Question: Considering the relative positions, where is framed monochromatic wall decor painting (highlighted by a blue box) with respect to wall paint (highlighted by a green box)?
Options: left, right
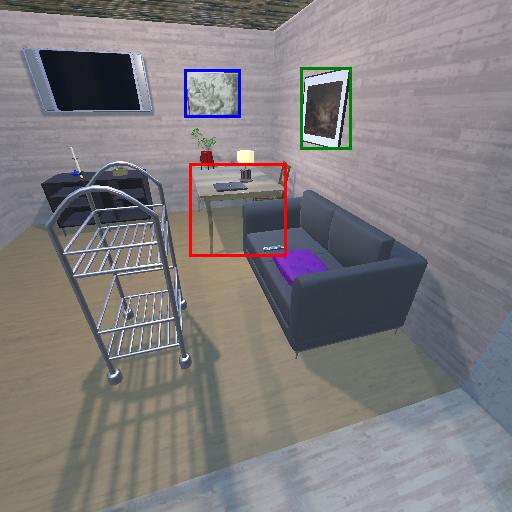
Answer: left